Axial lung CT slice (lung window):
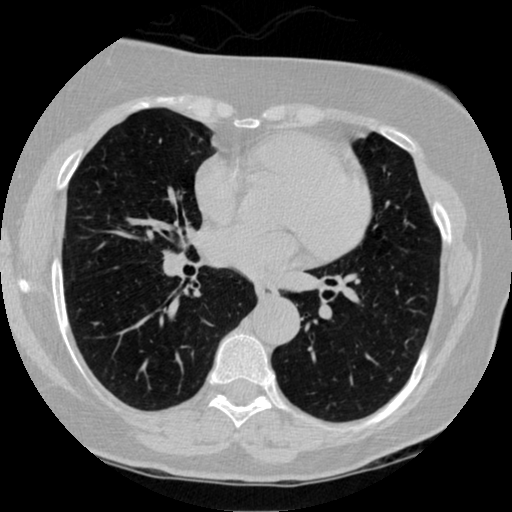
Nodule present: no